Aerial crown-view tile of a tropical tree (Barro Colorado Island, Panama), acquired 20250512:
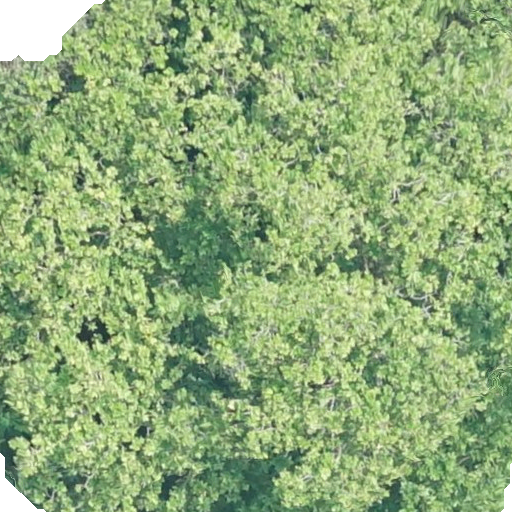
Species: Anacardium excelsum
GBIF accepted scientific name: Anacardium excelsum
Crown area: 575.34 m²